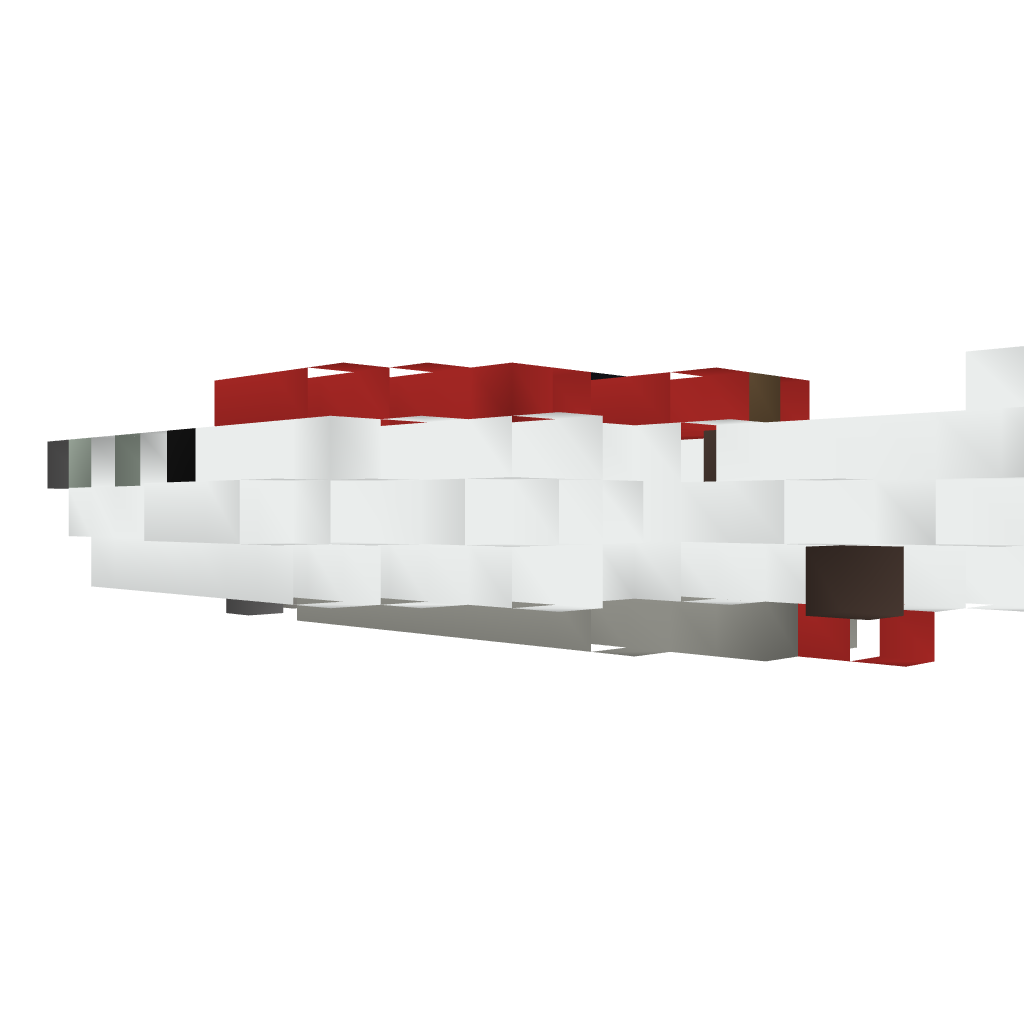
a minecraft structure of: Assault Airship - Silver Empire Warship Assault Craft